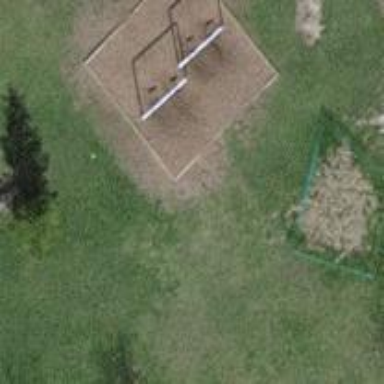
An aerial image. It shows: Playground with playful theme.